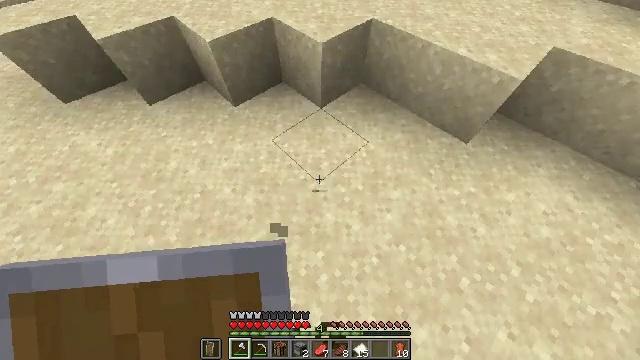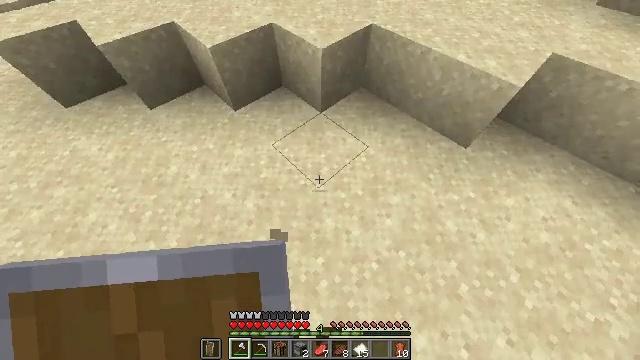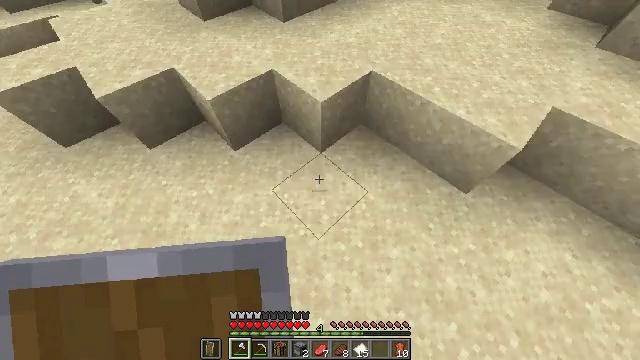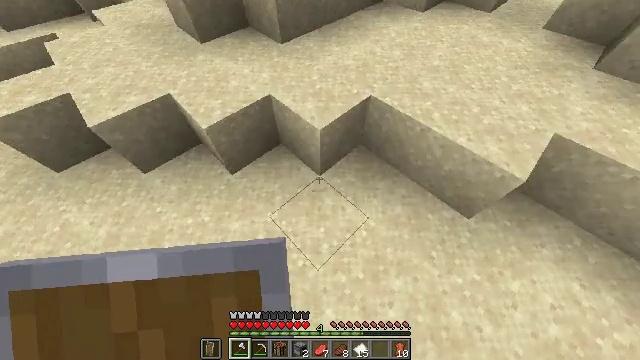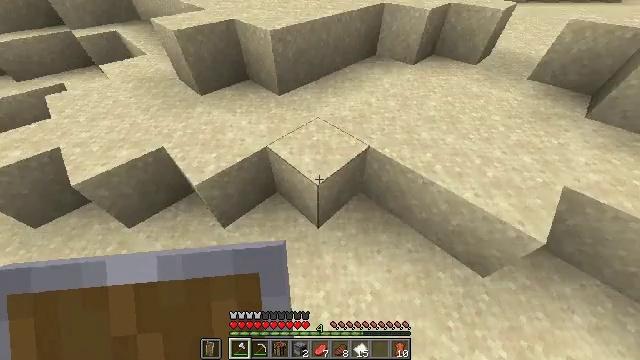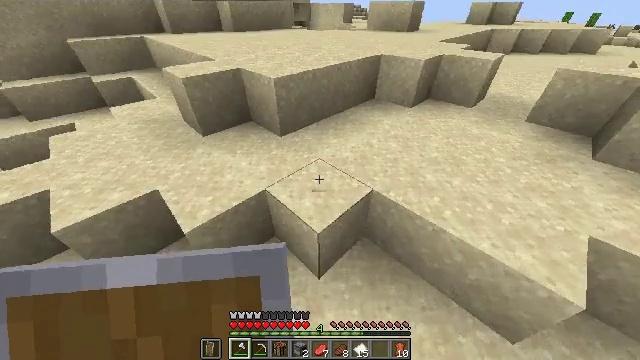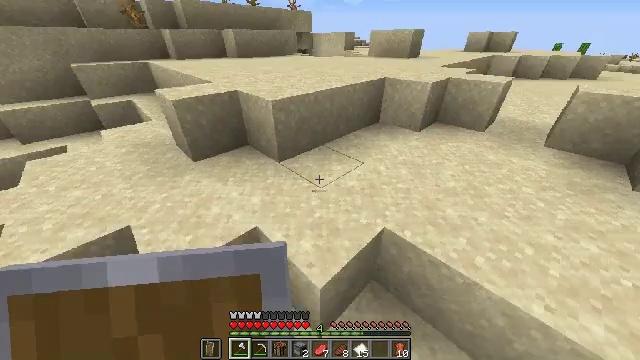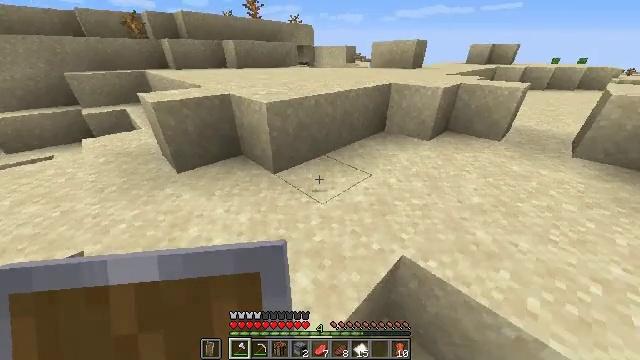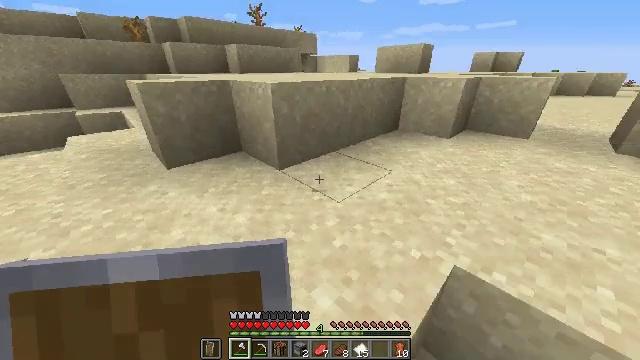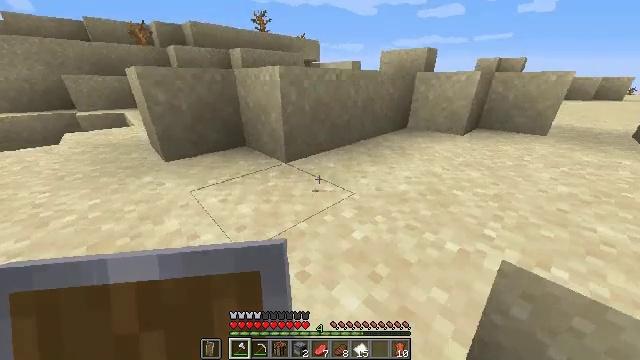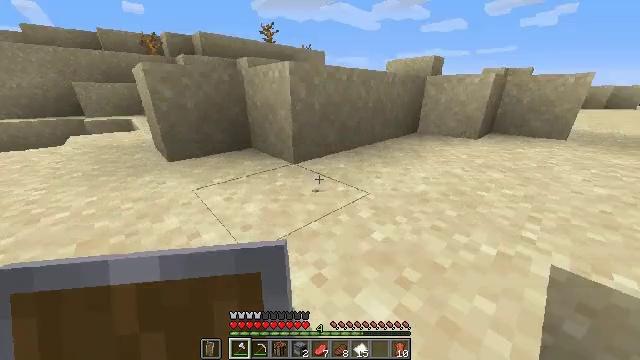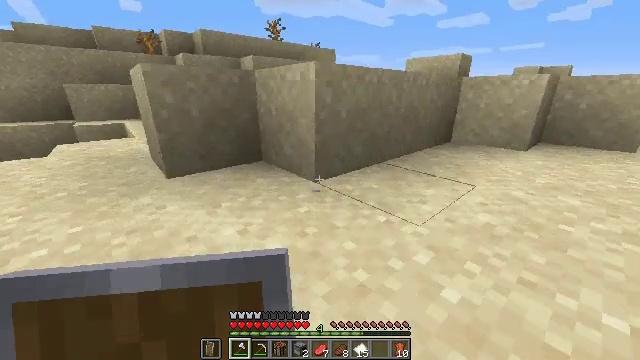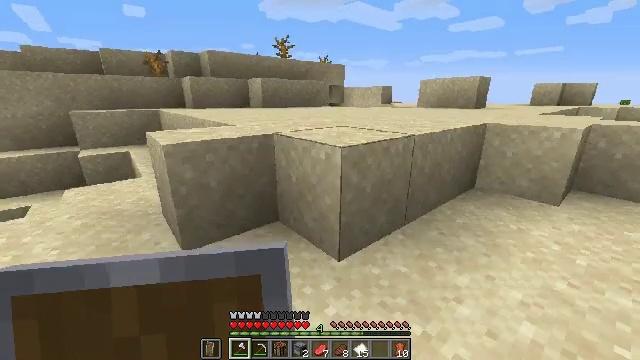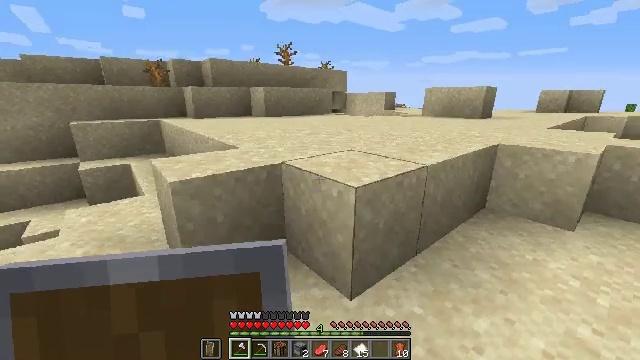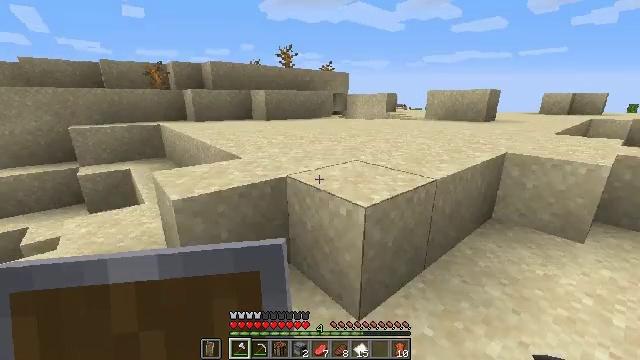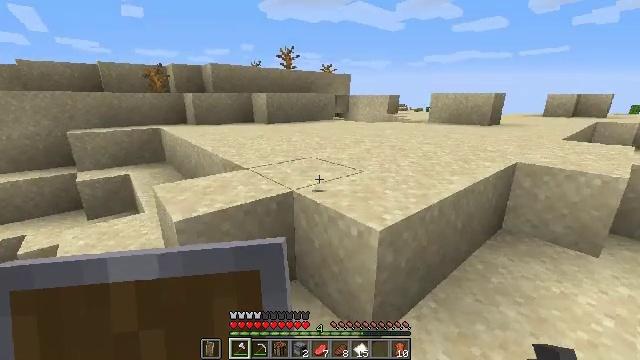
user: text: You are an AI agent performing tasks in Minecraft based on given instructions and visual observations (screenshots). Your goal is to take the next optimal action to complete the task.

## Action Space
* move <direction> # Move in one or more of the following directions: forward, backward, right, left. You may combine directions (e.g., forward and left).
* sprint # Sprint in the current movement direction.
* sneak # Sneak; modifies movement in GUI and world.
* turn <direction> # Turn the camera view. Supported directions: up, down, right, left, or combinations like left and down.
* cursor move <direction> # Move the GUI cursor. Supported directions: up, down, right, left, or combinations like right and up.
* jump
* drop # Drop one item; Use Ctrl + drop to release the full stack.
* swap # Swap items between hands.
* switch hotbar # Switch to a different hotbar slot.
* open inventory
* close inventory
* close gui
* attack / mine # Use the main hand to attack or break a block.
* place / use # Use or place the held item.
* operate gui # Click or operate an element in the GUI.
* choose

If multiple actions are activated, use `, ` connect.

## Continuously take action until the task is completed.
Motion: motion action
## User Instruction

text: Collect the dead bush from dry areas.
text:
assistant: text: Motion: sprint, jump
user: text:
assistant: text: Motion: sprint, jump
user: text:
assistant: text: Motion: sprint, turn up, jump
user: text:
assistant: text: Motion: sprint, turn up, jump
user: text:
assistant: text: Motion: sprint, turn up, jump
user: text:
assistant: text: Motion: sprint, turn up, jump
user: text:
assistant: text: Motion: sprint, turn up, jump
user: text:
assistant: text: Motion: sprint, turn up, jump
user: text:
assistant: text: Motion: sprint, turn up, jump
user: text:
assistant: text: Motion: sprint, turn left and up, jump
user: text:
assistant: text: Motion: sprint, turn left and up, jump
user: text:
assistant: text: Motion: sprint, turn left and up, jump
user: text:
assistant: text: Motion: sprint, jump
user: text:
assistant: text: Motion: sprint, jump
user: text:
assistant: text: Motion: sprint, jump
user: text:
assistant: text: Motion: sprint, jump
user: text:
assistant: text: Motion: sprint, jump
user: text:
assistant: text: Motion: sprint, jump
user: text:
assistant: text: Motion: sprint, jump
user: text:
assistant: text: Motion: sprint, jump
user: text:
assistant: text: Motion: sprint, jump
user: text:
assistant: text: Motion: sprint, jump
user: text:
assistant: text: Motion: sprint, jump
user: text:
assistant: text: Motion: sprint, jump
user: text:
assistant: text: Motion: sprint, jump
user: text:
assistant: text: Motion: sprint, jump
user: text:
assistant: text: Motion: sprint, jump
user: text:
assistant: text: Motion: sprint, turn left, jump
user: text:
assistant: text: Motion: sprint, turn left, jump
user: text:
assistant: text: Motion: sprint, jump